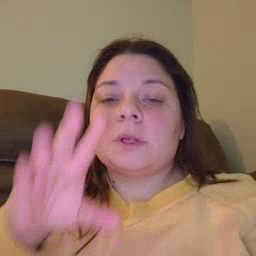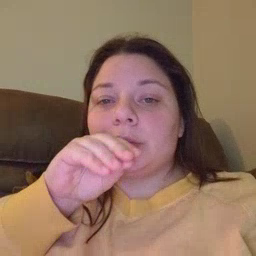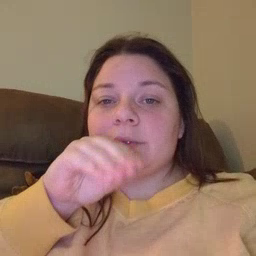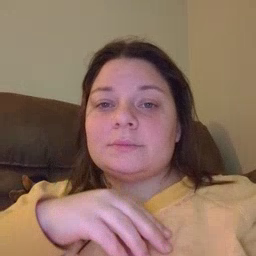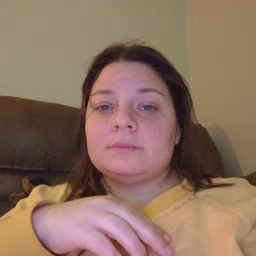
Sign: goose